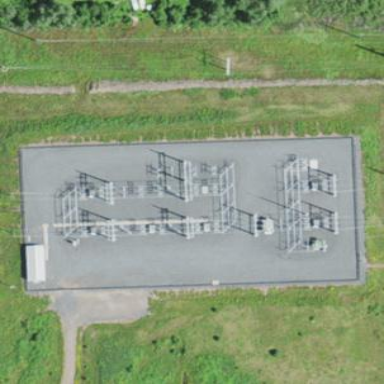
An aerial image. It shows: Power substation.